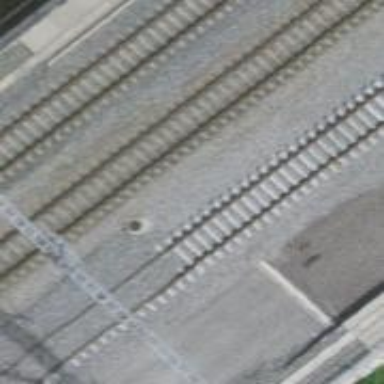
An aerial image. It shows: Bridge over electrified railway with contact line.